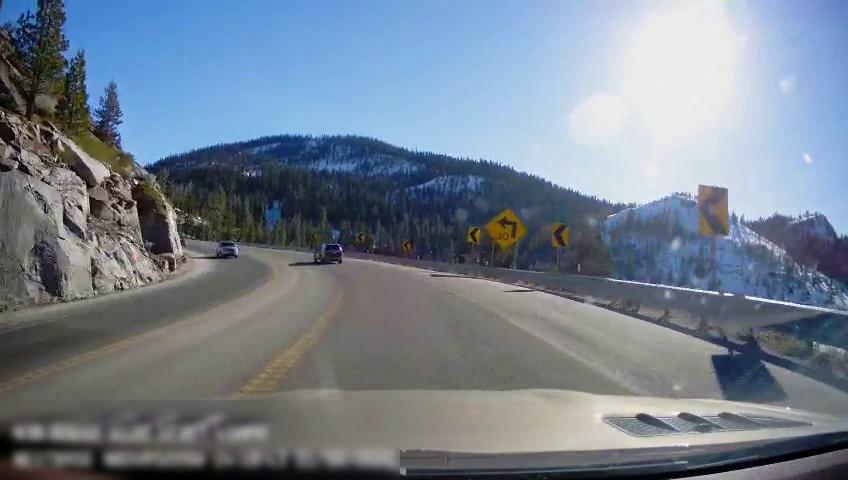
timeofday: Day
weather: Sunny
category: Drivable Space
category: Vehicles | SUV
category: Vehicles | SUV
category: Vehicles | SUV
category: Lanes | Current Lane
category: Lanes | Alternate Lane
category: Lanes | Current Lane
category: Lanes | Opposite Lane
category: Lanes | Opposite Lane
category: Traffic | Signs
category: Traffic | Signs
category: Traffic | Signs
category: Traffic | Signs
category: Traffic | Signs
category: Traffic | Signs